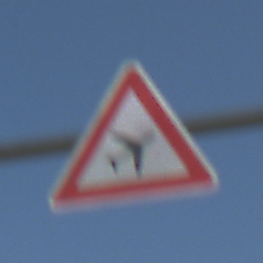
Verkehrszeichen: FlugbetriebLinks
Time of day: Midday
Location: Outdoor (Nature)
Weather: Clear
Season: NotSpecified
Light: Natural